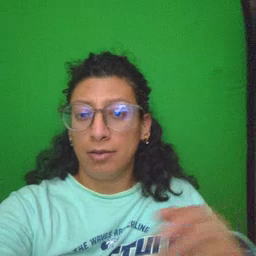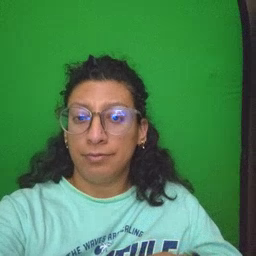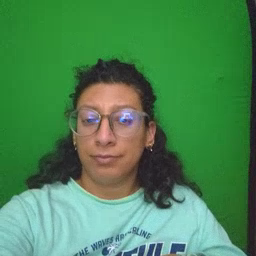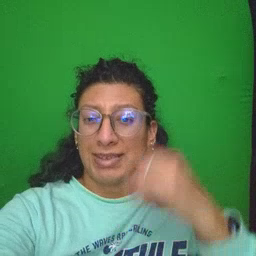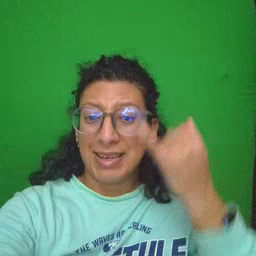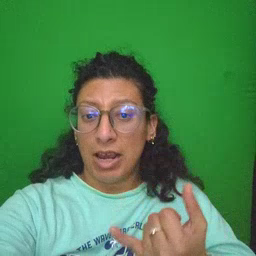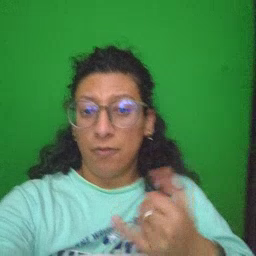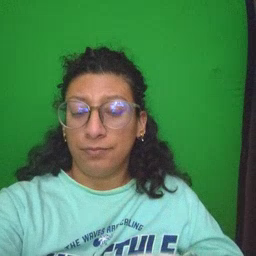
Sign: now